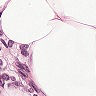
Metastatic tissue present: yes